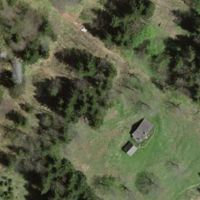
EUNIS habitat code: 41
Species observed at this site:
Aglais urticae
Lysandra coridon
Campanula glomerata